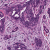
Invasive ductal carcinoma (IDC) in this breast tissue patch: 0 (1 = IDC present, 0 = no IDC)